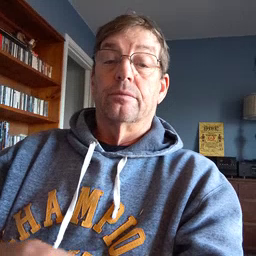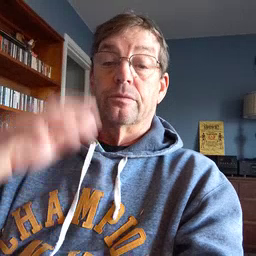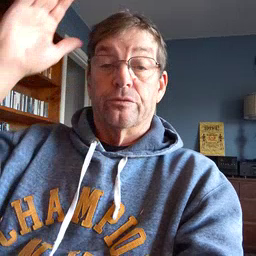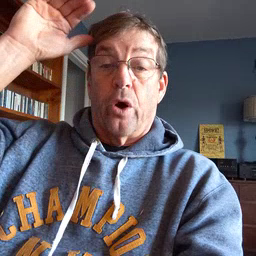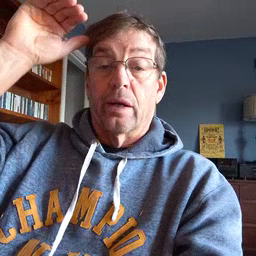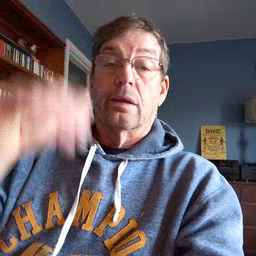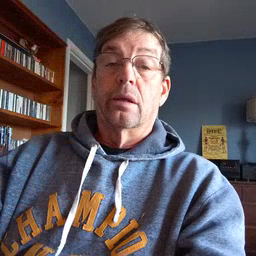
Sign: donkey